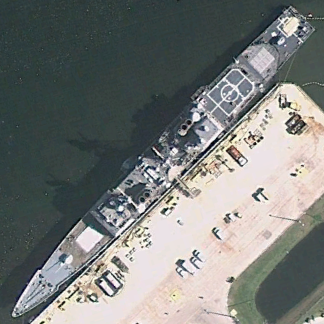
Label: cruiser